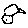
Label: bird